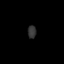
Tissue: skin
Cell type: Epithelial cells
Senescence score: 0.2579
Nuclear area (px): 106
Mean DAPI intensity: 51.047